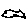
Label: fish